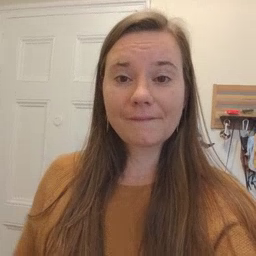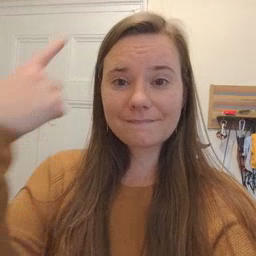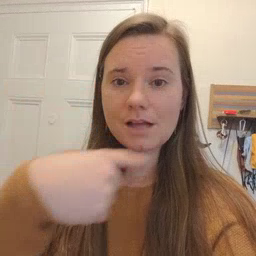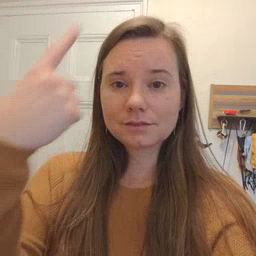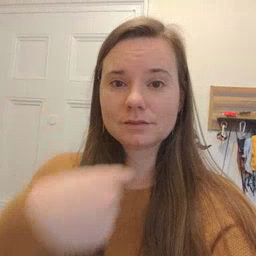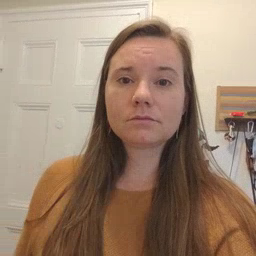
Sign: face